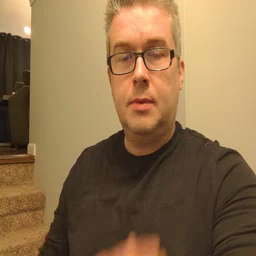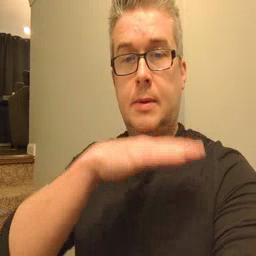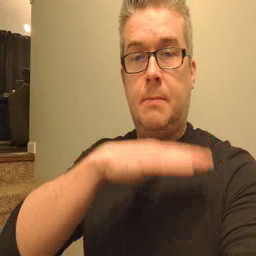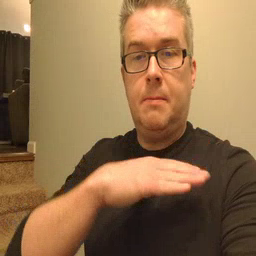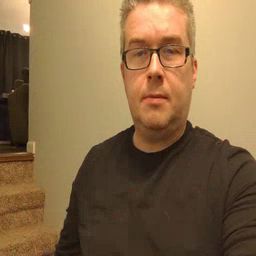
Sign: table